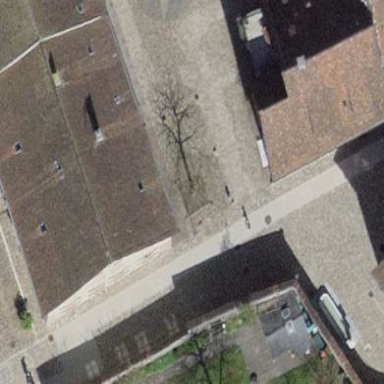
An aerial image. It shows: Building with tile roof.